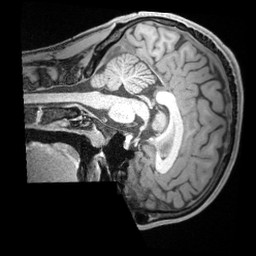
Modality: T1w
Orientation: sagittal
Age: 22
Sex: male
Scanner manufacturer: siemens
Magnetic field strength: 3 T
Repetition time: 1.68 s
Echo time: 0.00188 s